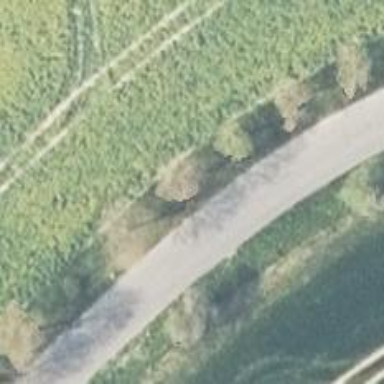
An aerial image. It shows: Row of deciduous broadleaved trees.